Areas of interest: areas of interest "<answer>KW Parking (San Sheng Village Parking Lot)</answer>"
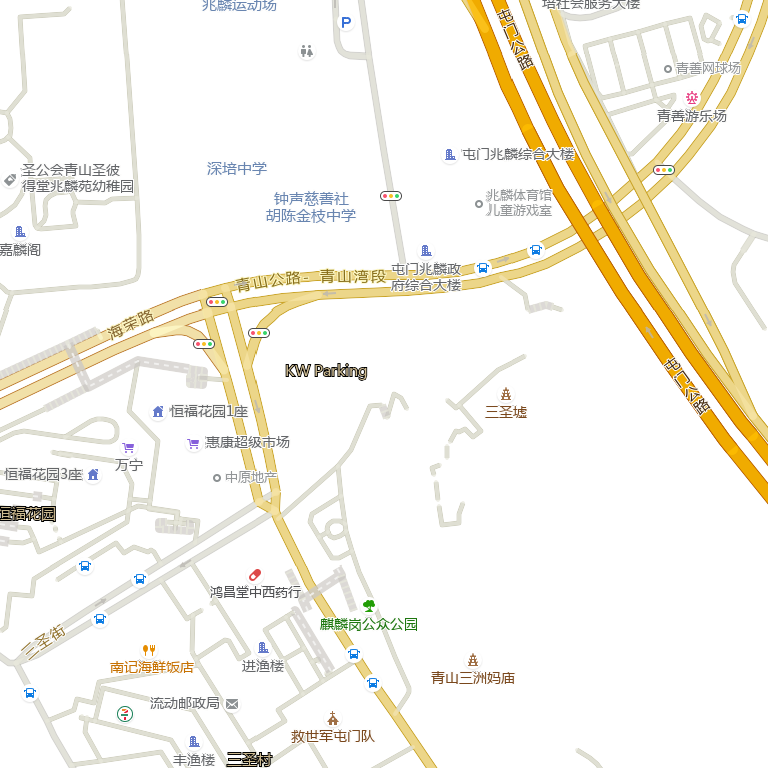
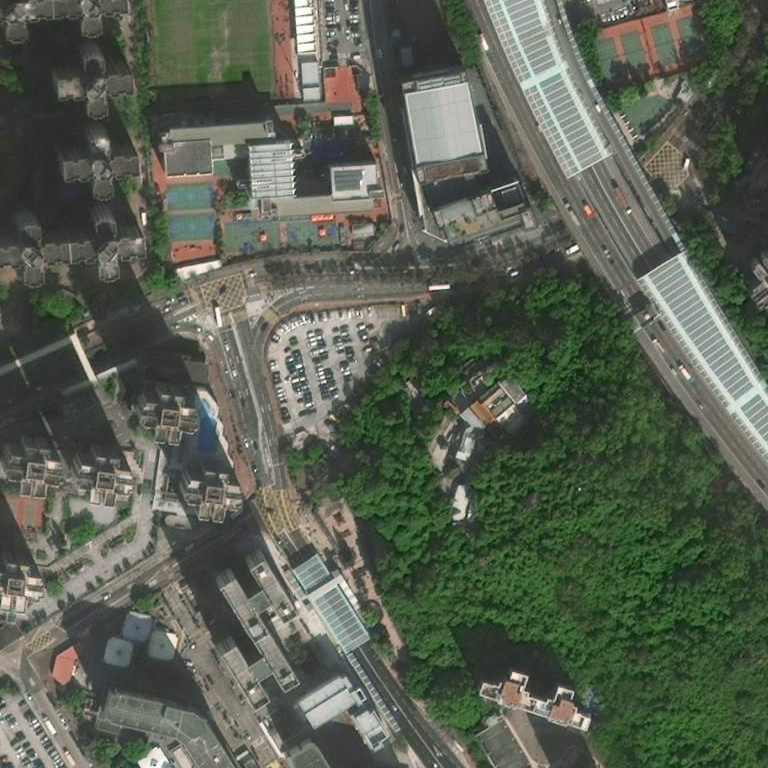